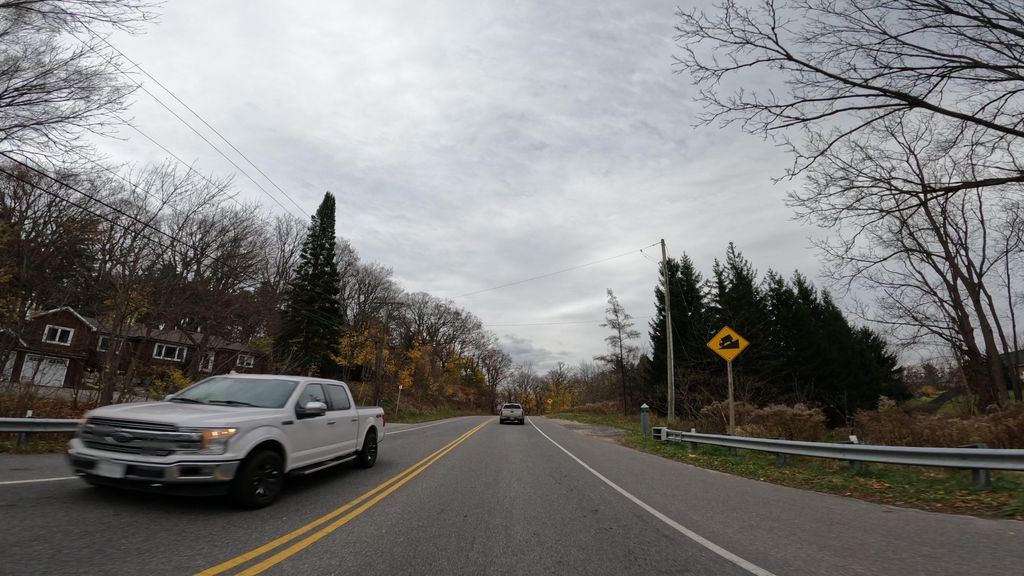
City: hamilton